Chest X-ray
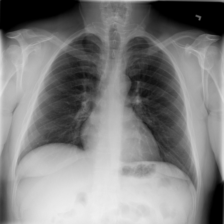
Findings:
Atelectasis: negative
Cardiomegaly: negative
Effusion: negative
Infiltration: negative
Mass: negative
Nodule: negative
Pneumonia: negative
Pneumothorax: negative
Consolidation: negative
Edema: negative
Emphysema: negative
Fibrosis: negative
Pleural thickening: negative
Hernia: negative